Question: What is the reading of the measurement in the image?
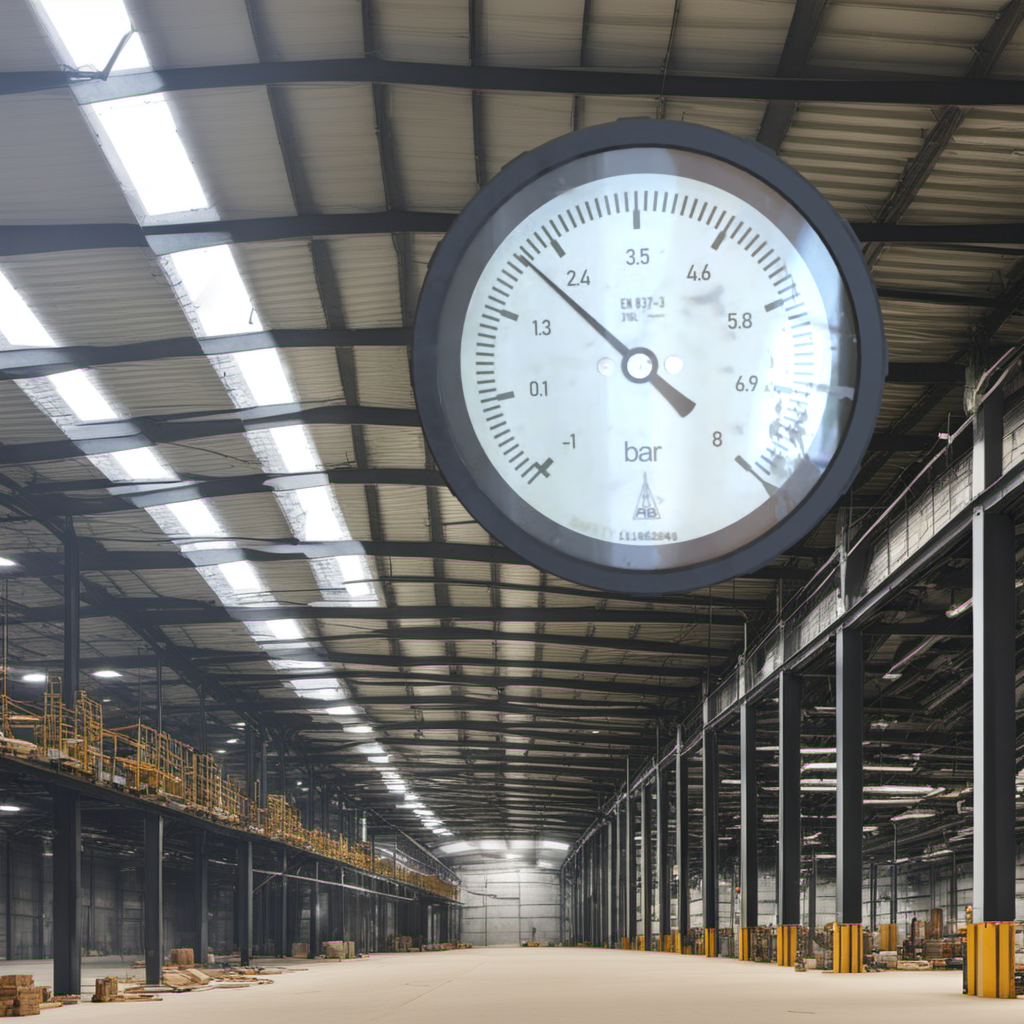
Answer: The result is 1.98
Question: What is the reading range of this measurement?
Answer: The range is from -1 to 8
Question: What is the minimum and maximum value range of the measurement in the image?
Answer: The minimum value is -1 and the maximum value is 8